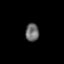
Tissue: skin
Cell type: Epithelial cells
Senescence score: 0.2792
Nuclear area (px): 238
Mean DAPI intensity: 107.097